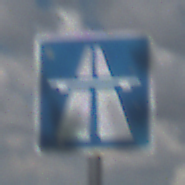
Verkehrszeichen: Autobahn
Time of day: Midday
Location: Outdoor (Nature)
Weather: PartlyCloudy
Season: NotSpecified
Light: Natural